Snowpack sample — Snodgrass Mountain, Crested Butte, Colorado (2/4/25, 12:06 PM MST)
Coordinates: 38.923, -106.968
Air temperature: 35 °F
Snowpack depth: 80 cm
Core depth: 40 cm
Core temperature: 32 °F
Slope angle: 14°, slope face: 78°
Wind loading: low
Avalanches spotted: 0
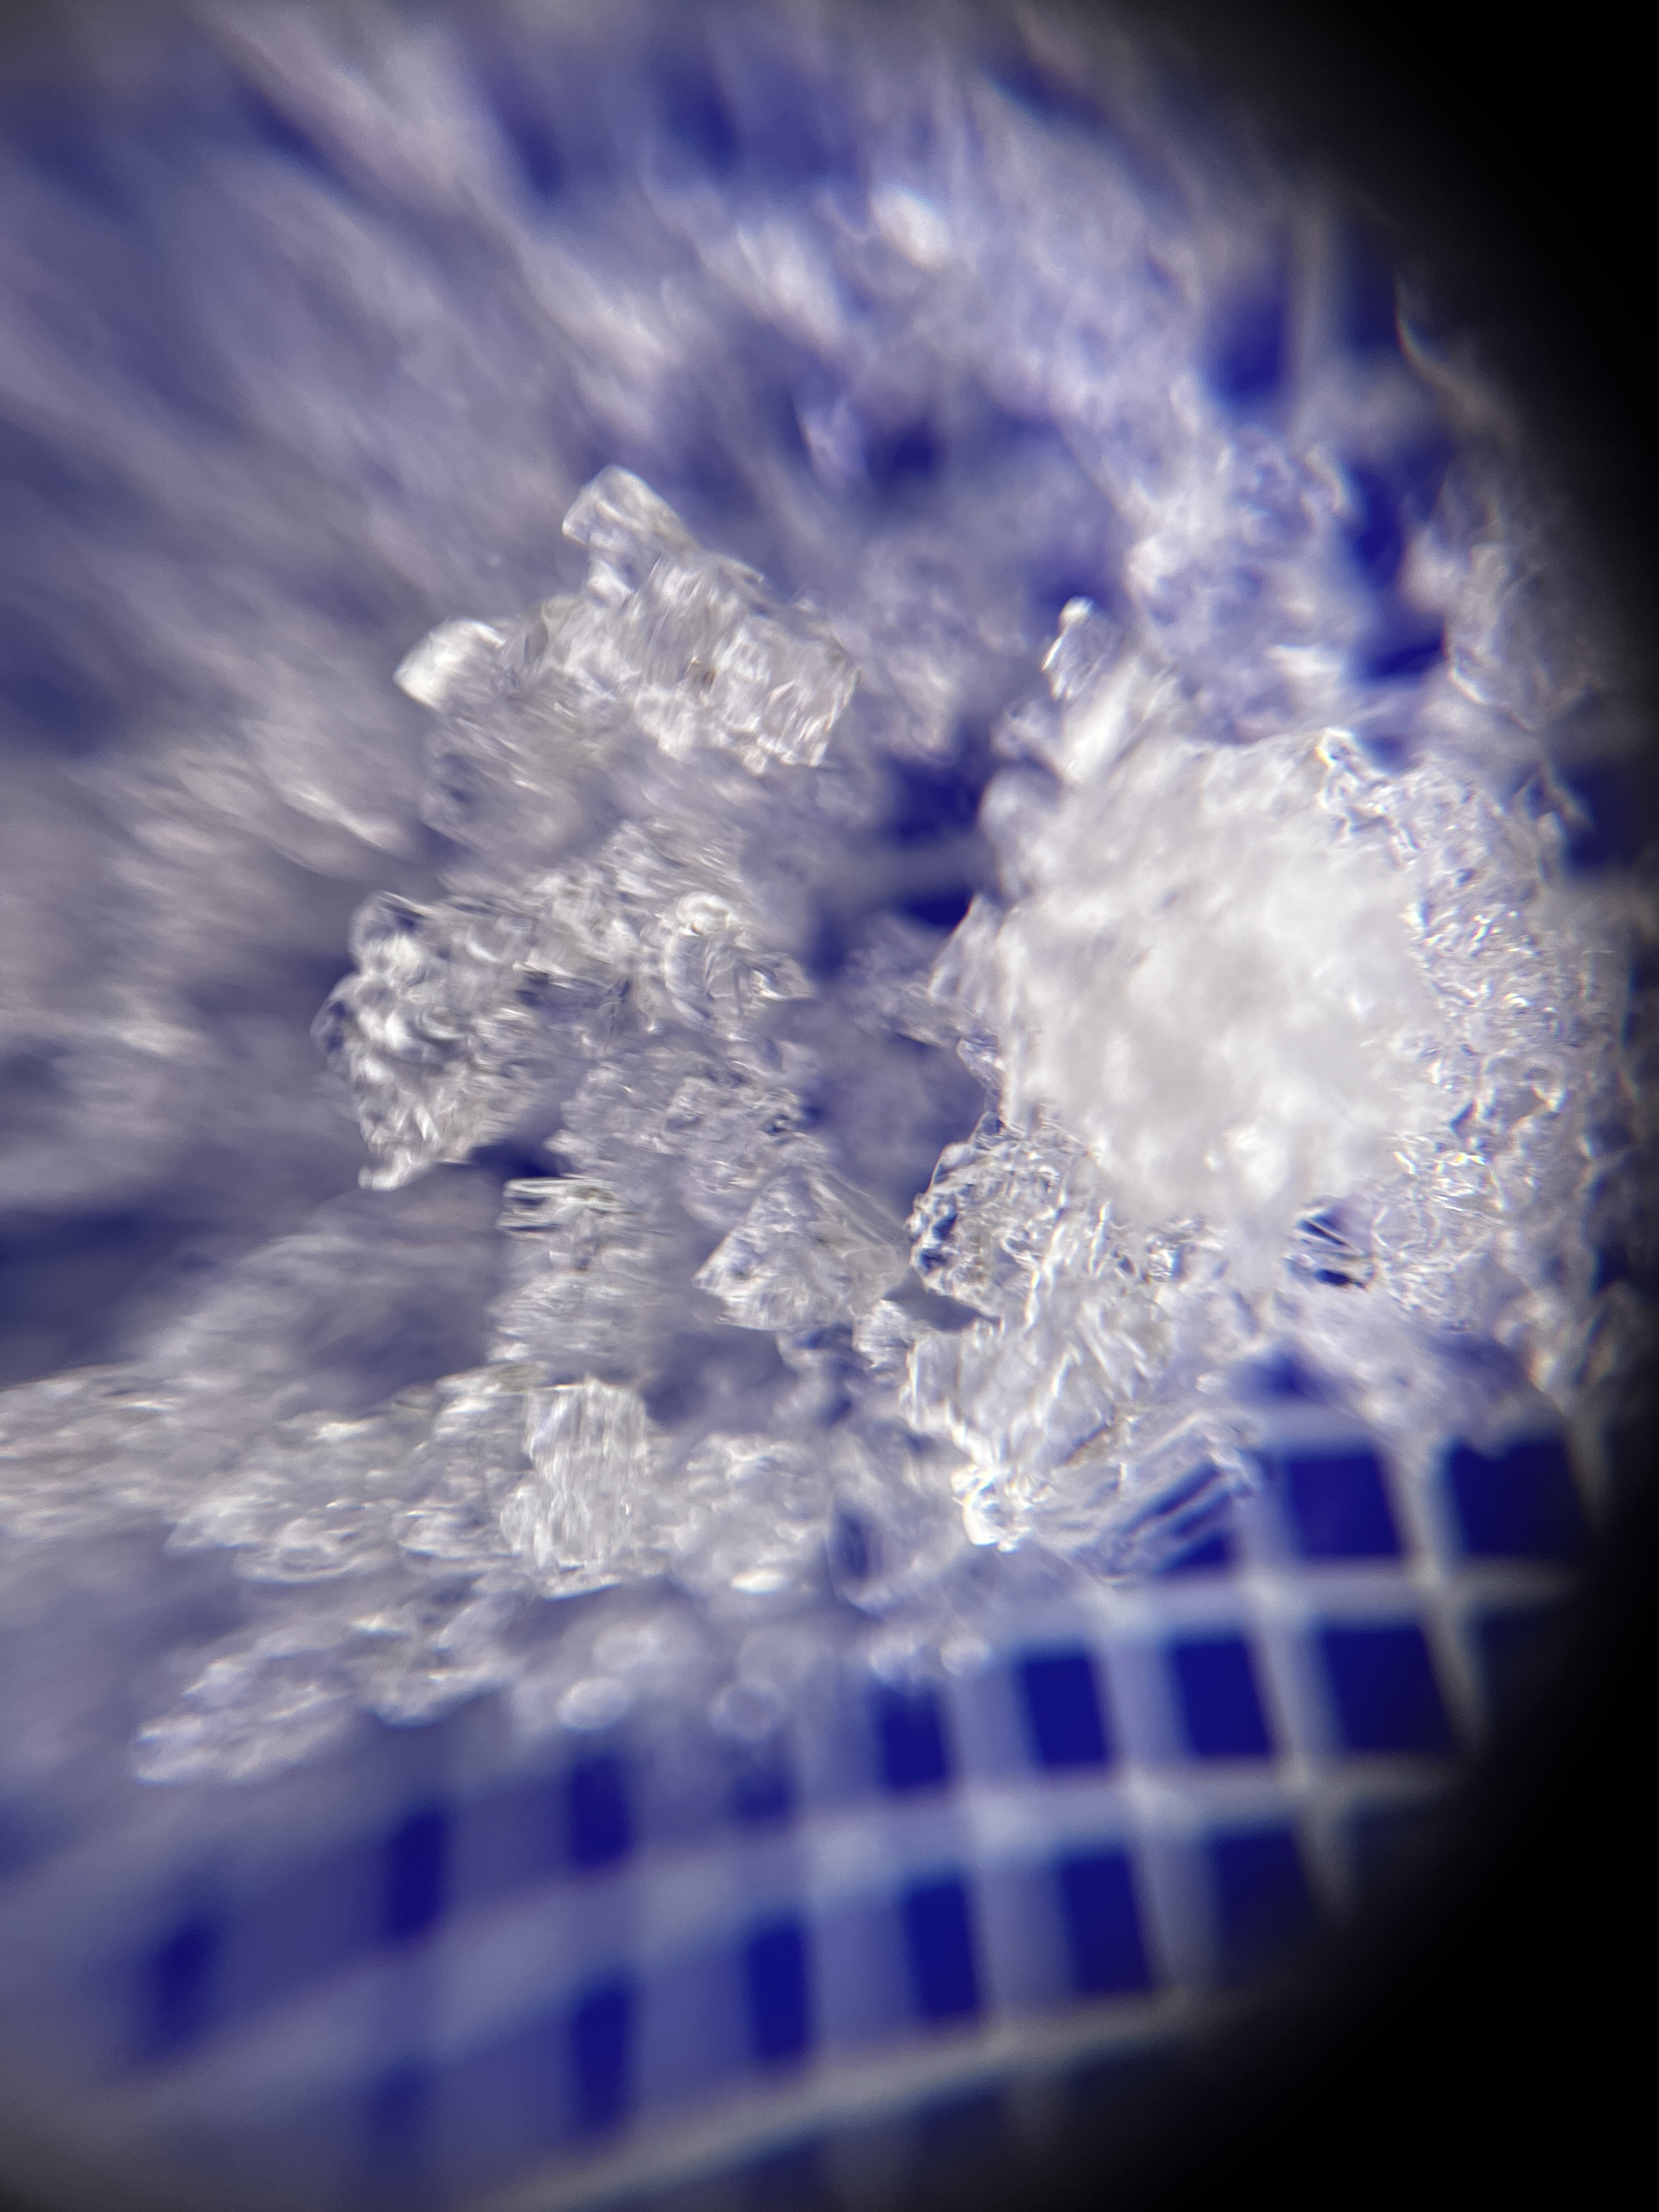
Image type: magnified_profile
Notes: No avalanches nearby, unusually warm weather for the last month reported by residents, Collected 25 yards from treeline